Aerial crown-view tile of a tropical tree (Barro Colorado Island, Panama), acquired 20250217:
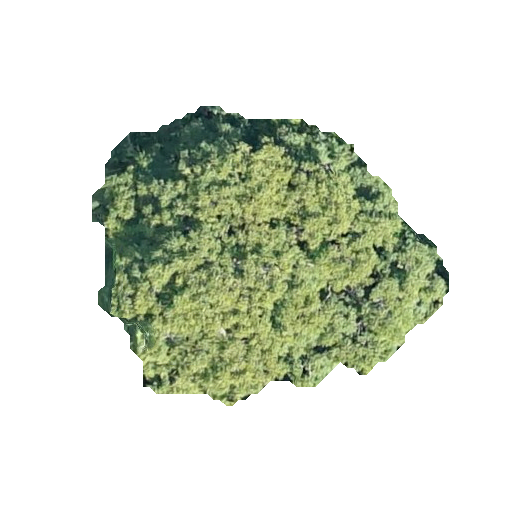
Species: Astronium graveolens
GBIF accepted scientific name: Astronium graveolens
Crown area: 111.202 m²